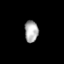
Tissue: prostate
Cell type: T cells
Senescence score: 0.7955
Nuclear area (px): 285
Mean DAPI intensity: 173.551